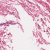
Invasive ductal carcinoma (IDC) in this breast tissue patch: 0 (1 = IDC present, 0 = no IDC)